Interaction volume radius: 10 \u00c5
Interaction volume height: 25 \u00c5
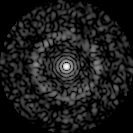
Disorder parameter: 0.8448